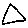
Label: triangle